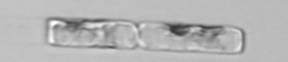
Label: Guinardia_delicatula